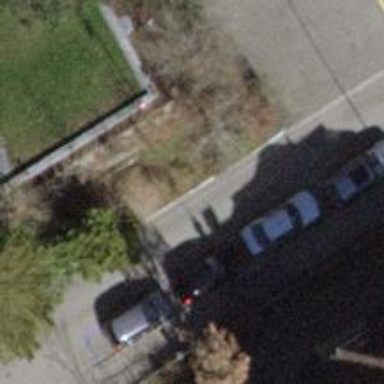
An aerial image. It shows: Parking lane with asphalt surface.